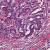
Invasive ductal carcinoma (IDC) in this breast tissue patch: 1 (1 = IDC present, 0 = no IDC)